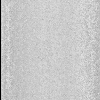
Atmospheric dust classification: dusty